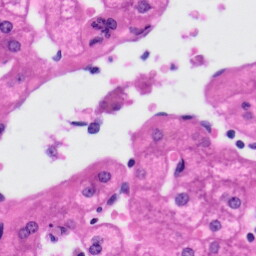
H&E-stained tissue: Liver